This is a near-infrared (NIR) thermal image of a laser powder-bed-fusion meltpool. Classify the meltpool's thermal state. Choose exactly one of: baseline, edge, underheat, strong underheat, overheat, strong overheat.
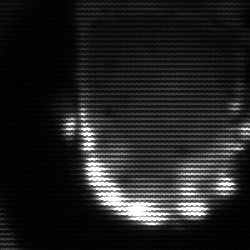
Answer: baseline